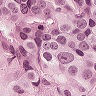
Metastatic tissue present: yes